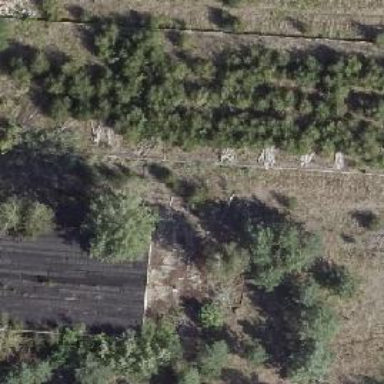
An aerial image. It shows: Abandoned railway yard is depicted.